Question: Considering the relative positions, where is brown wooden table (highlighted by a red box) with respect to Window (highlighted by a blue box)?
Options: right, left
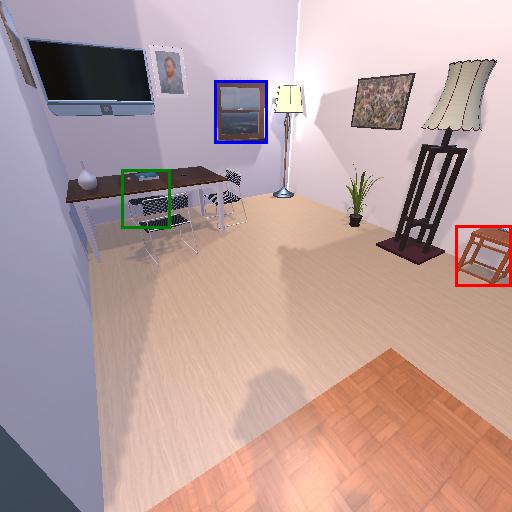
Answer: right